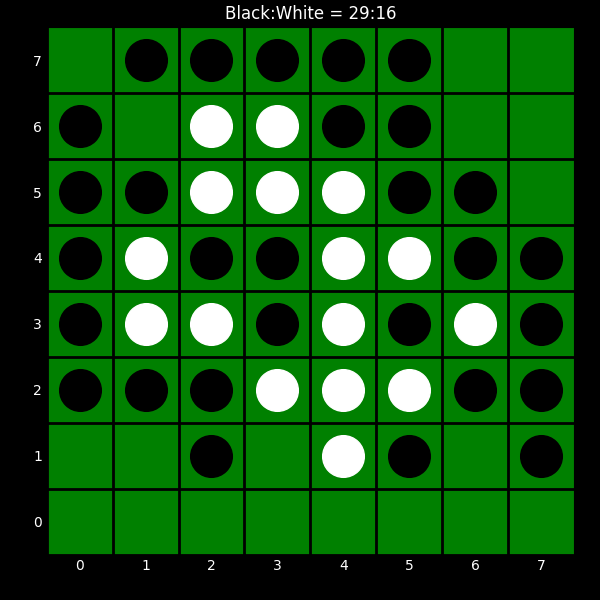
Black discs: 29
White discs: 16